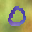
Label: 0